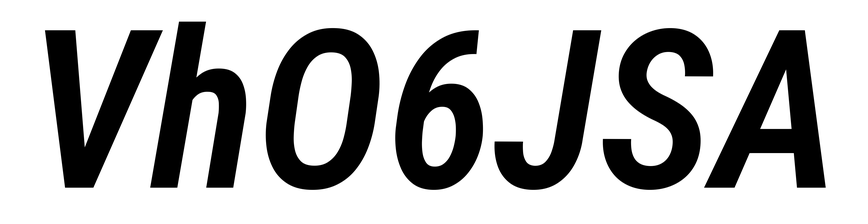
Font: Roboto-Italic_Condensed_SemiBold_Italic